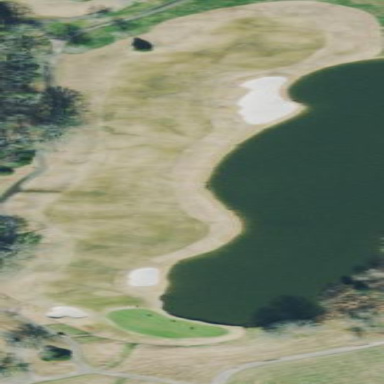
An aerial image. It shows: Golf rough area.